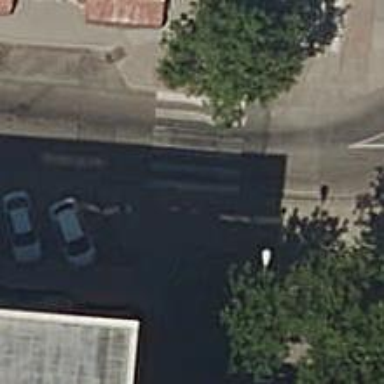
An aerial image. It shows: Uncontrolled crossing on the road.